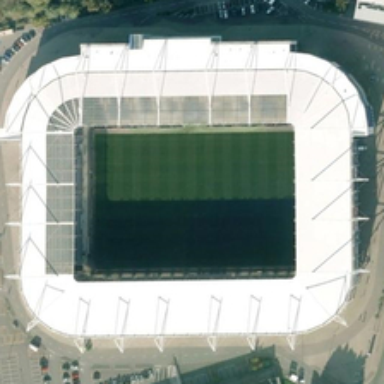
Many cars are in a parking lot near a large stadium .